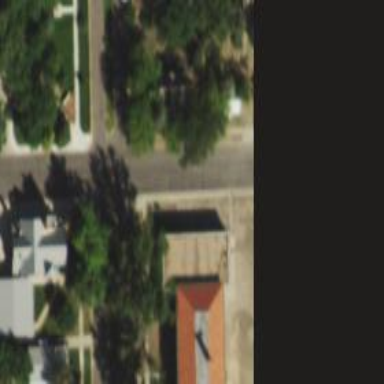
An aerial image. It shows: Alley classified as service road.